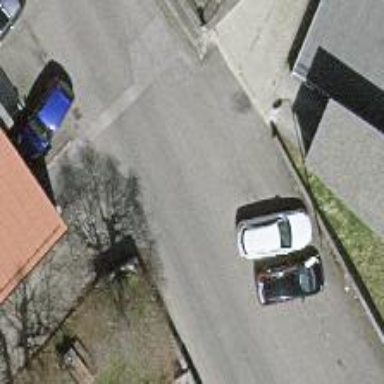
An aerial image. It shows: Residential road with asphalt surface.